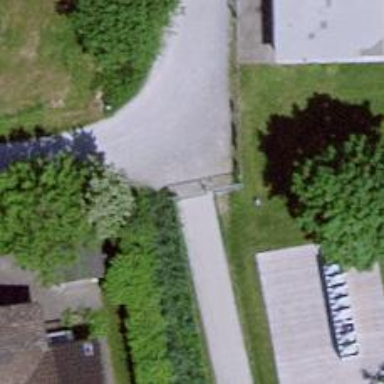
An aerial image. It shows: Gate.